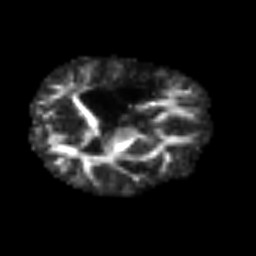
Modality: FA
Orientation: axial
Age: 31
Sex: female
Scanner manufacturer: siemens
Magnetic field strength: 3 T
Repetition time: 3.2 s
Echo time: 0.081 s